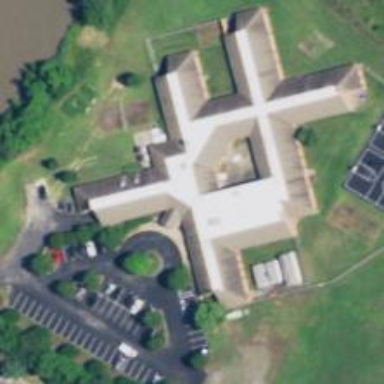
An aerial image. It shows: Hospital.